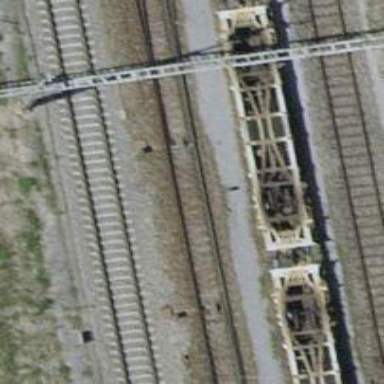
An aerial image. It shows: Railway siding with one electrified track and contact line.